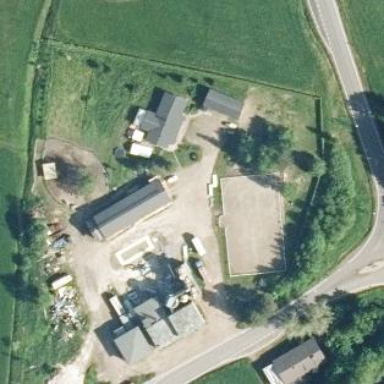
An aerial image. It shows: Farmyard area.